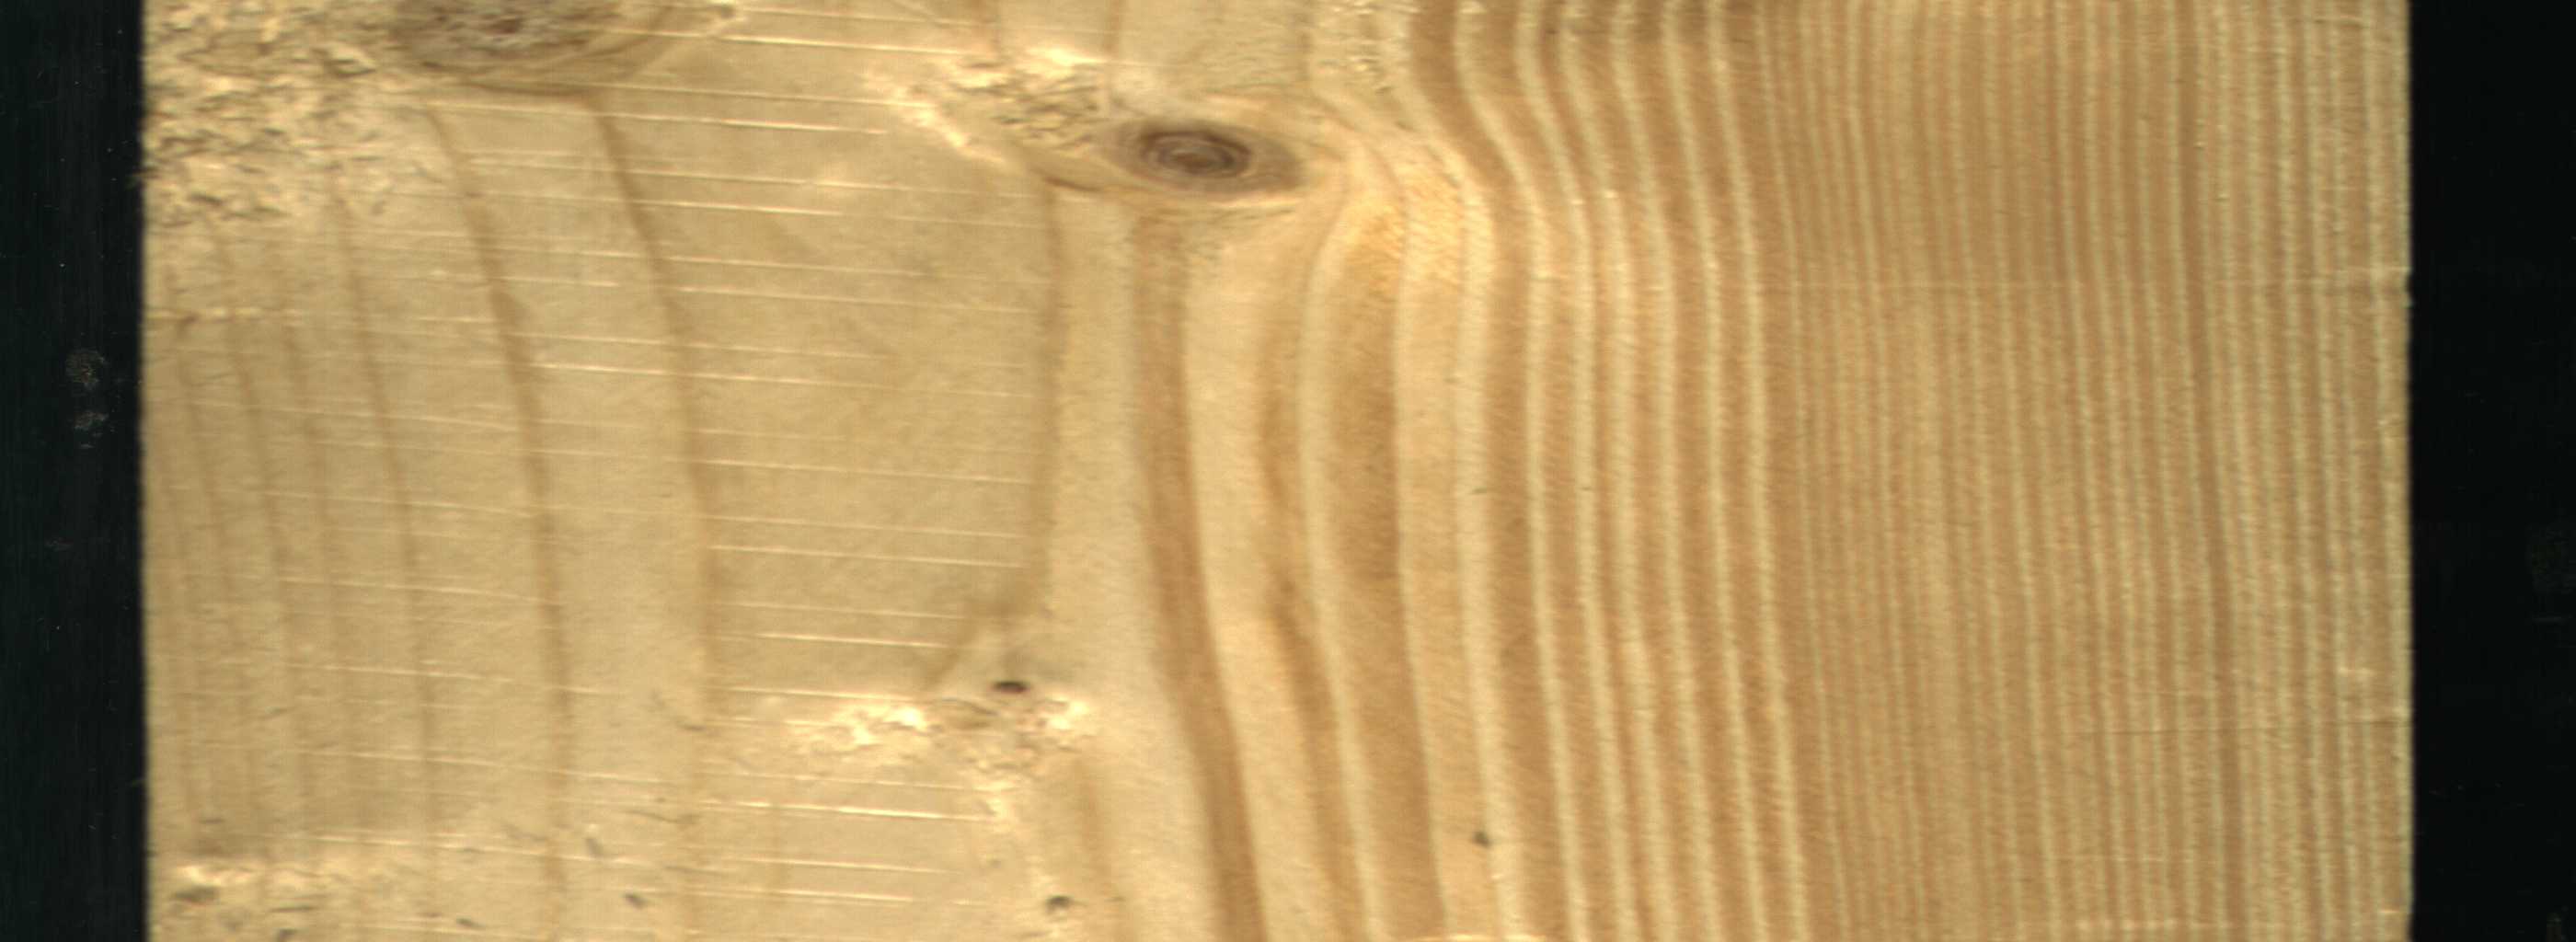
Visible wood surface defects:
Live_Knot
Live_Knot
Live_Knot